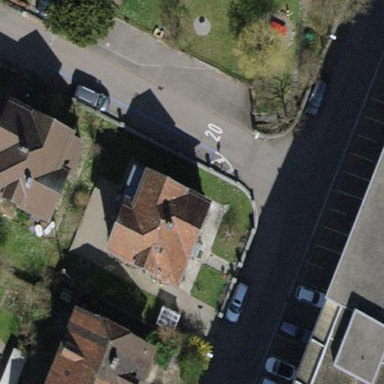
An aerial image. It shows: Gabled house with tiled roof.